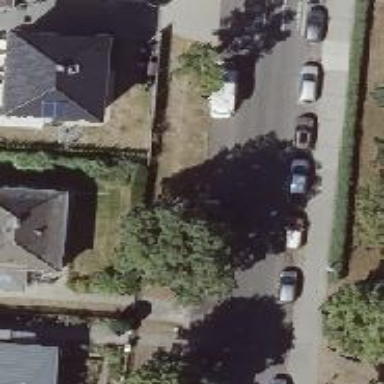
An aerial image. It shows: Avenue of deciduous broadleaved trees.